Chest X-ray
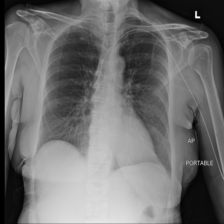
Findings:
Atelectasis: negative
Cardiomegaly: negative
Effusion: negative
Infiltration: negative
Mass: negative
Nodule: negative
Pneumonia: negative
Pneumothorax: negative
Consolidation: negative
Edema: negative
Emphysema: negative
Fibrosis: negative
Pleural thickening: negative
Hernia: negative